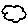
Label: cloud